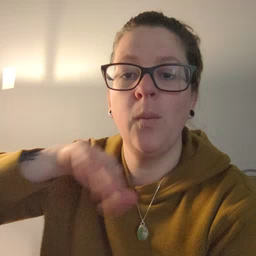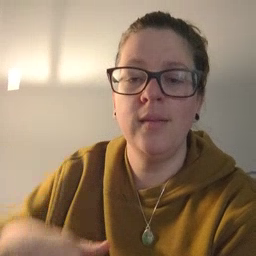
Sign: pool